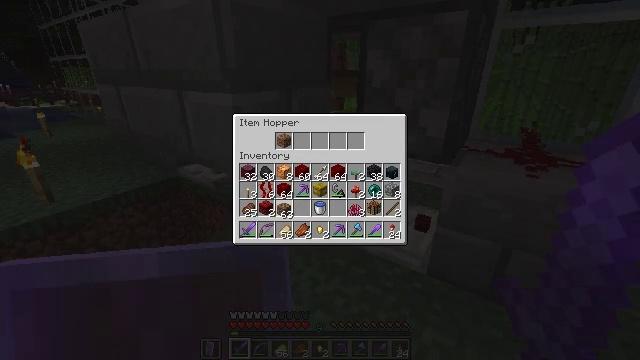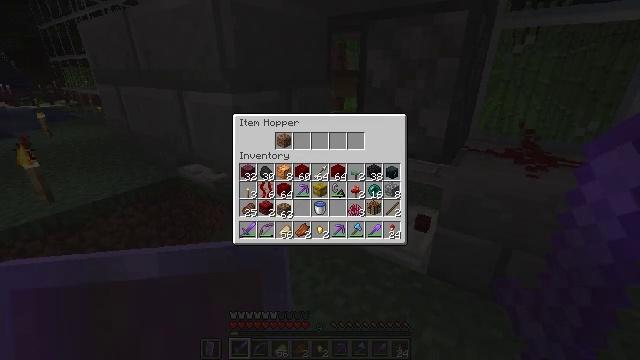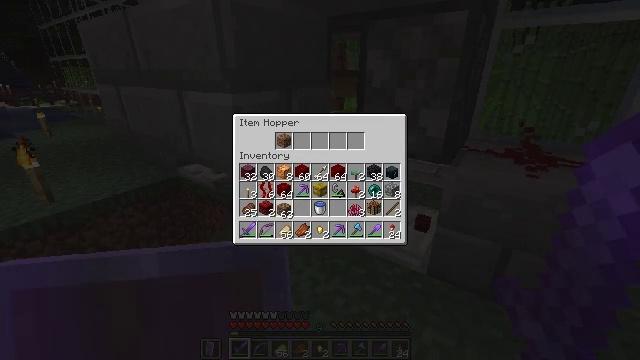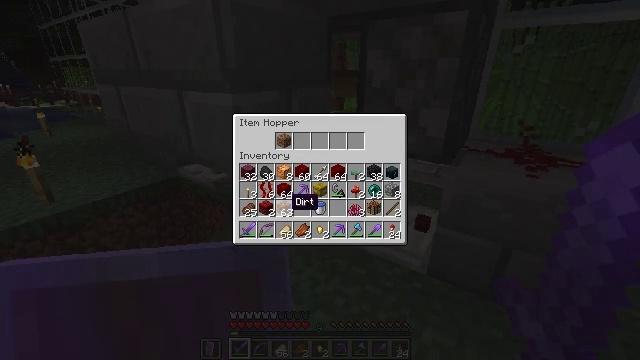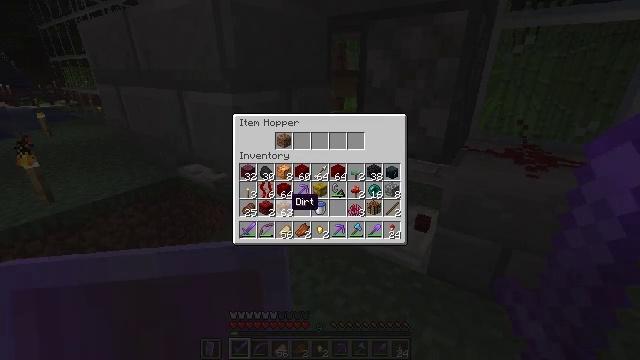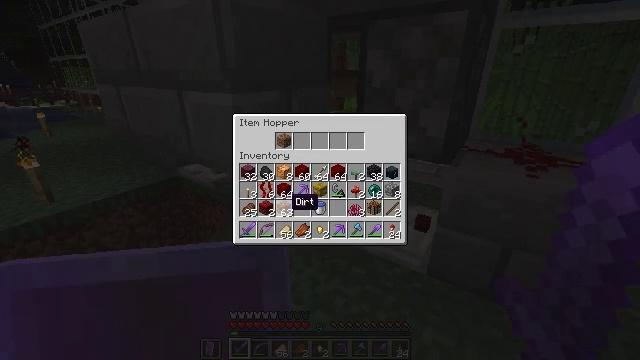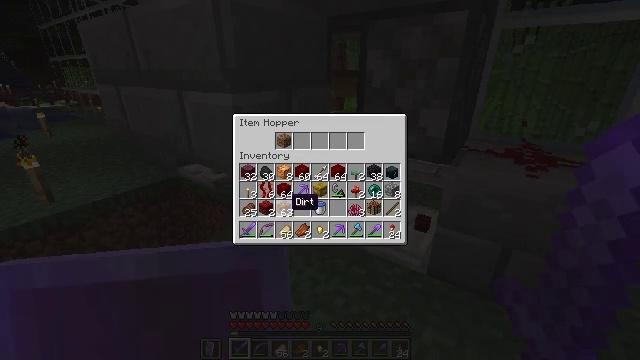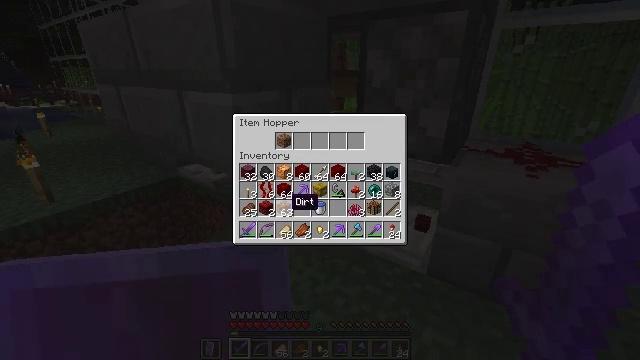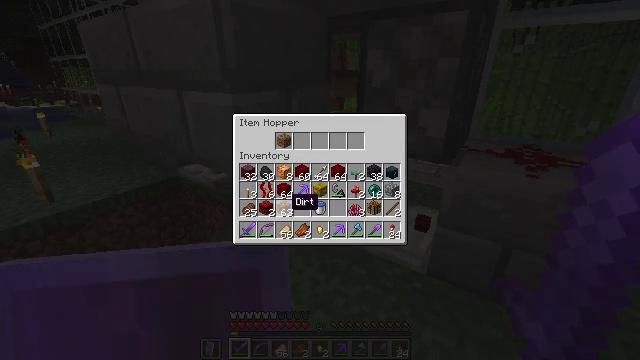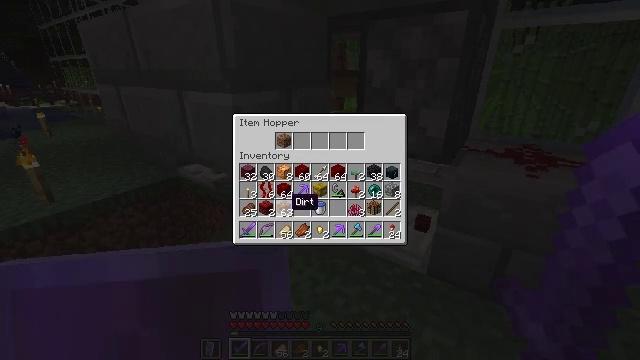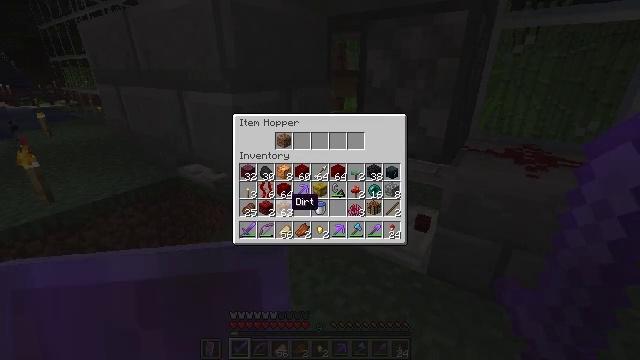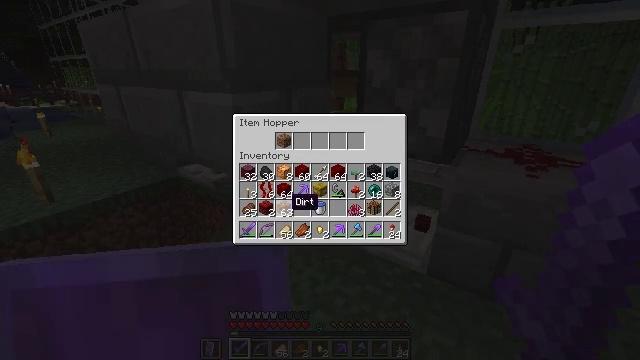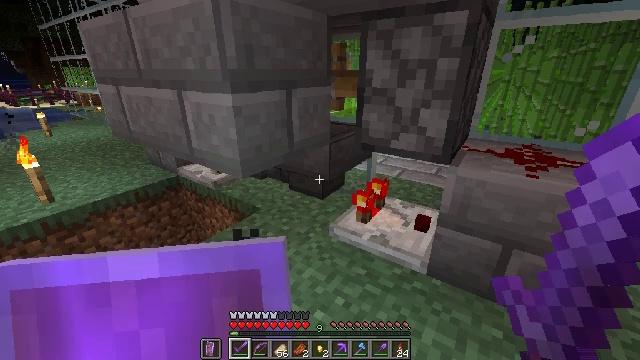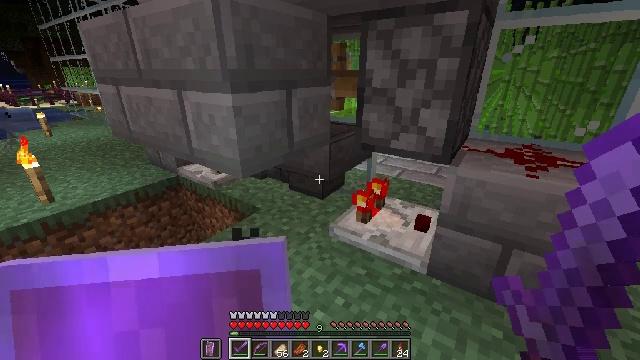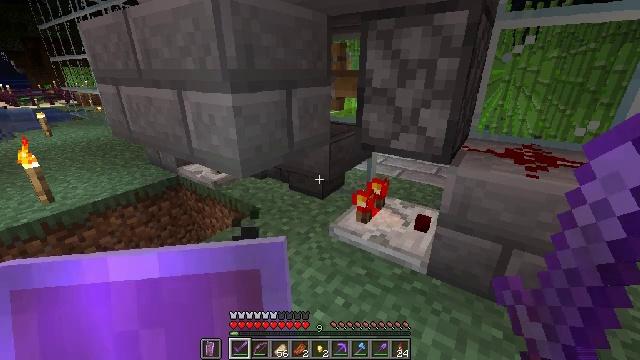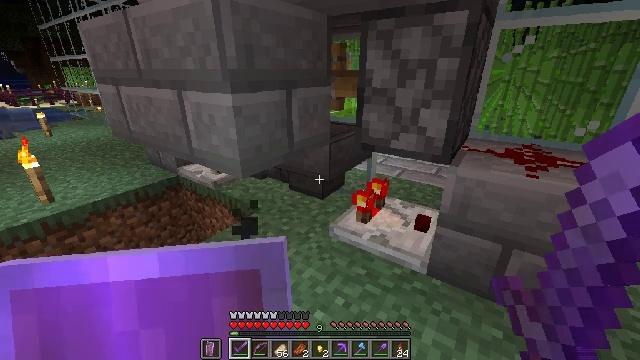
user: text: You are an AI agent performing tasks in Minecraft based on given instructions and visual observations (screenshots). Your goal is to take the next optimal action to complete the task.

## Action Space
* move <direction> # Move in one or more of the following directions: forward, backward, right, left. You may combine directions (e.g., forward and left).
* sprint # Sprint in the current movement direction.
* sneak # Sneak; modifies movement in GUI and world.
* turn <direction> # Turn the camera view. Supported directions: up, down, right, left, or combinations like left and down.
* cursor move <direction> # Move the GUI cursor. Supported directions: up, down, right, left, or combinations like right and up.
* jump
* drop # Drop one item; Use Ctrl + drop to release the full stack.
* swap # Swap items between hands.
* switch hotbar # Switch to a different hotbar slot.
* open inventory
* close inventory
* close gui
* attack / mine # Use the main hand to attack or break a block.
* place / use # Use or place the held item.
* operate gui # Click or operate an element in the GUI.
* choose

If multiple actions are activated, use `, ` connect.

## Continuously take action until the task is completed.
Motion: motion action
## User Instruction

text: Destroy the spruce trapdoor to collect it.
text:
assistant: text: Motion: attack / mine
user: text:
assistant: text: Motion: attack / mine
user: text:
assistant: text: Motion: no_op
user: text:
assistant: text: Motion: no_op
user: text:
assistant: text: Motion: no_op
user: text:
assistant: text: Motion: no_op
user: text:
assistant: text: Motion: no_op
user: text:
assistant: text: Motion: no_op
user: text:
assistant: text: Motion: no_op
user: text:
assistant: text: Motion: no_op
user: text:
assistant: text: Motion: no_op
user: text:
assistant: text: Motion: no_op
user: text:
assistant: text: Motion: no_op
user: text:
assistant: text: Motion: no_op
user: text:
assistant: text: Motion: no_op
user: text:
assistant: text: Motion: no_op
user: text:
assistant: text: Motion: no_op
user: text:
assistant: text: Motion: no_op
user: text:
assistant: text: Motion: no_op
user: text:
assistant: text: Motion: no_op
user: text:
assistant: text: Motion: no_op
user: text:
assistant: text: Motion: no_op
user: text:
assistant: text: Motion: no_op
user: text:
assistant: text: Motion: no_op
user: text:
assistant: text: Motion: no_op
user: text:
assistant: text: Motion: no_op
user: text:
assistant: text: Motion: no_op
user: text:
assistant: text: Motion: move left
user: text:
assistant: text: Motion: move left
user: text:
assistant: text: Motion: move left